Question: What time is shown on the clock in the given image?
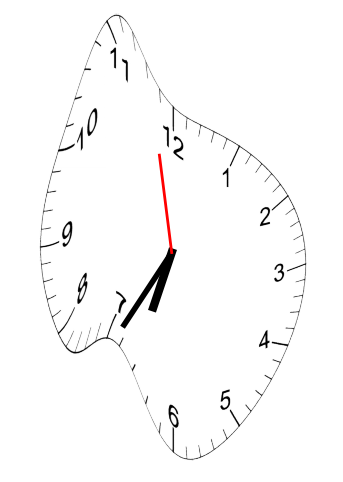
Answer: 06:34:58